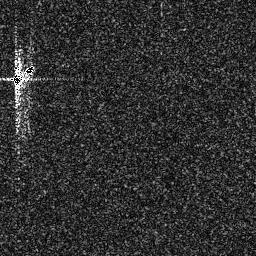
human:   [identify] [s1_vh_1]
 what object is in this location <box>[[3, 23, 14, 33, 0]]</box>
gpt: <ref>1 medium ship at the top left</ref>